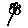
Label: flower